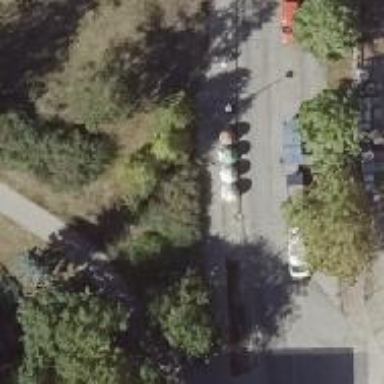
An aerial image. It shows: Recycling facility.